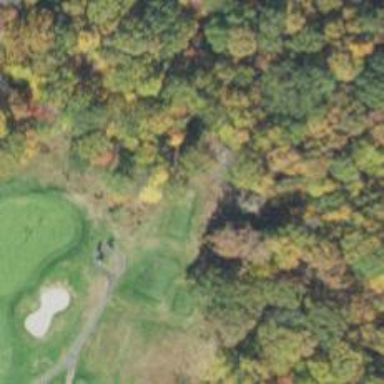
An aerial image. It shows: Golf tee.